【题型】解答题　【知识点】平面几何　【难度】easy
如图, 已知点 $E$、$D$、$C$、$F$ 在一条直线上, $\angle ADE + \angle BCF = 180^\circ$, $BE$ 平分 $\angle ABC$, $\angle ABC = 2\angle E$。

(1)$AD$ 与 $BC$ 平行吗？请说明理由；

(2)$AB$ 与 $EF$ 的位置关系如何？请说明理由。

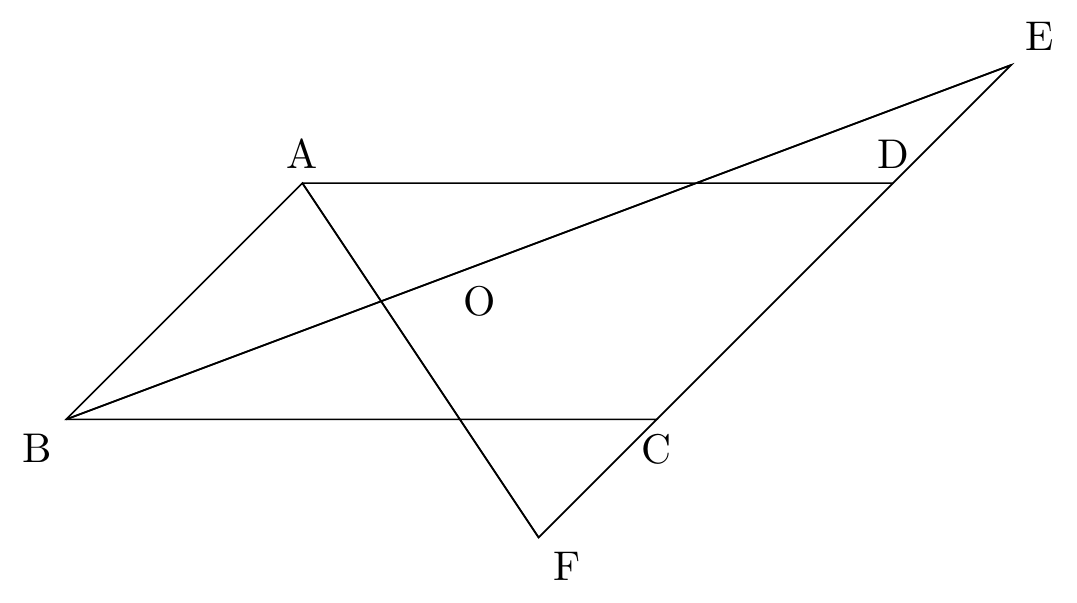
【解答】
解：(1) $AD // BC$, 理由如下：

$\because \angle ADE + \angle ADF = 180^\circ$(平角定义),

$\angle ADE + \angle BCF = 180^\circ$(已知),

$\therefore \angle ADF = \angle BCF$,

$\therefore AD // BC$(同位角相等, 两直线平行),

故答案为：平角定义；$BCF$；同位角相等, 两直线平行；

(2) $AB$ 与 $EF$ 的位置关系是：平行, 理由如下：

$\because BE$ 平分 $\angle ABC$,

$\therefore\angle ABC = 2\angle ABE$,

$\because\angle ABC = 2\angle E$,

$\therefore \angle ABE = \angle E$,

$\therefore AB // EF$,

故答案为：平行。